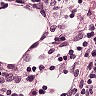
Metastatic tissue present: no